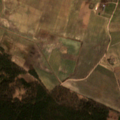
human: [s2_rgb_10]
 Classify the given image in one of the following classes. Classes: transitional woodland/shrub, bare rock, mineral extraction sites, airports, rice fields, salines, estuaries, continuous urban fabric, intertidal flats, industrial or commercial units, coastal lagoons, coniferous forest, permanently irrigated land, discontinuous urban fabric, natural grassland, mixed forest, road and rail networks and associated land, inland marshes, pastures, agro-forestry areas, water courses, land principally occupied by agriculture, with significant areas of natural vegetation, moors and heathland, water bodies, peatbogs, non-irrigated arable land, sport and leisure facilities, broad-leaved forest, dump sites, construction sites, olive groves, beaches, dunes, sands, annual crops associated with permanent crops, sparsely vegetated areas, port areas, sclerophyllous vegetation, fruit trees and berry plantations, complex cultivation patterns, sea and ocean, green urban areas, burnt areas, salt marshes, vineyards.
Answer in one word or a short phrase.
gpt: non-irrigated arable land, complex cultivation patterns, coniferous forest, mixed forest, transitional woodland/shrub